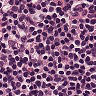
Metastatic tissue present: no